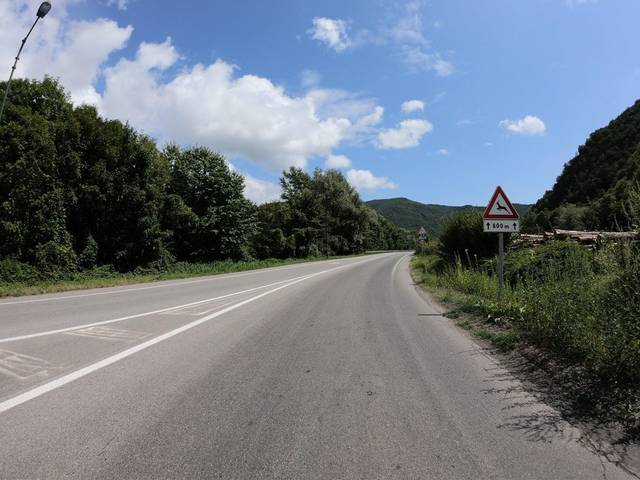
Region: Italy
Coordinates: 44.92, 7.239